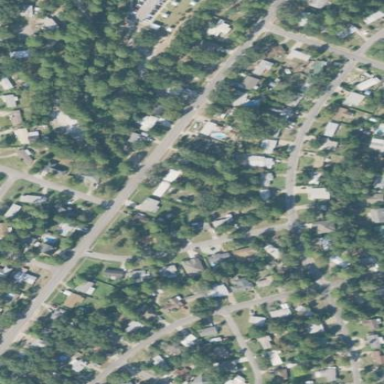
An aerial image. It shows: Residential area composed of single-family homes.